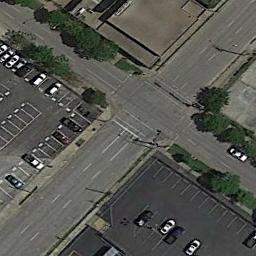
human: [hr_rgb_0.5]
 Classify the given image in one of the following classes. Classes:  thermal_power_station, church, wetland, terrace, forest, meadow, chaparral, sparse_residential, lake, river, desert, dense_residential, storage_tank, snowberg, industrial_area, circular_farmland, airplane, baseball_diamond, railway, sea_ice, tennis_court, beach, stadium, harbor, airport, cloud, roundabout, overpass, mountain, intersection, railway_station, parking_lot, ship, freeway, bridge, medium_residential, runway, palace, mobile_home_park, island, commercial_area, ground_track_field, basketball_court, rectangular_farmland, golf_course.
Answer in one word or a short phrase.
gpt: intersection